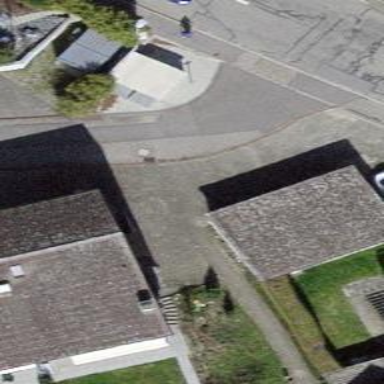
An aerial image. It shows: Group of garages.